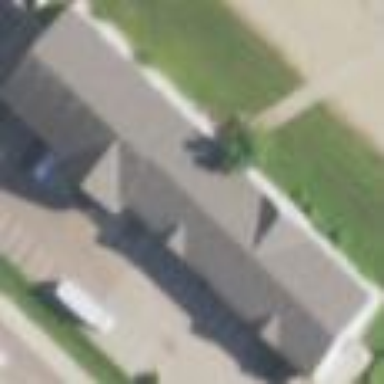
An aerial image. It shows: Building that is motel.